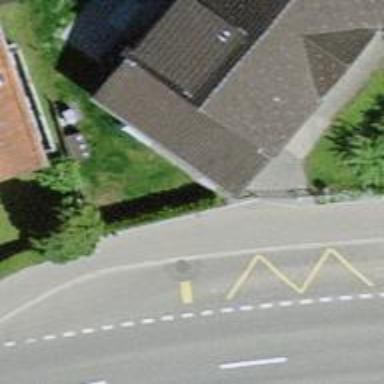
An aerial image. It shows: Bus stop with platform for public transport.